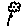
Label: flower